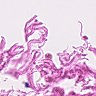
Metastatic tissue present: no